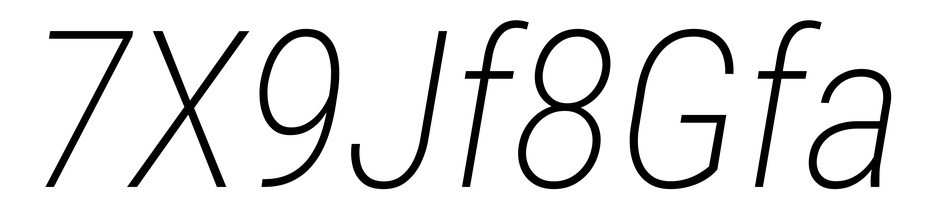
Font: Roboto-Italic_Condensed_ExtraLight_Italic